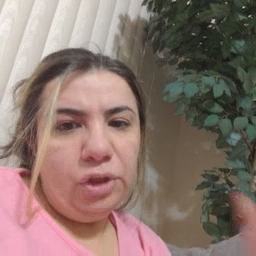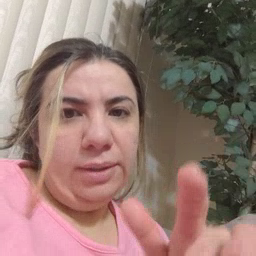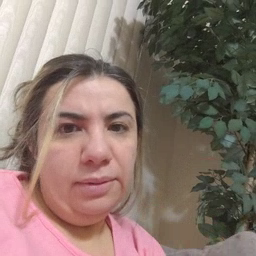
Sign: touch